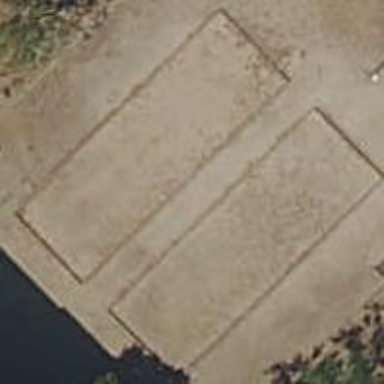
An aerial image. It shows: Playground structure.